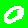
Digit: 0